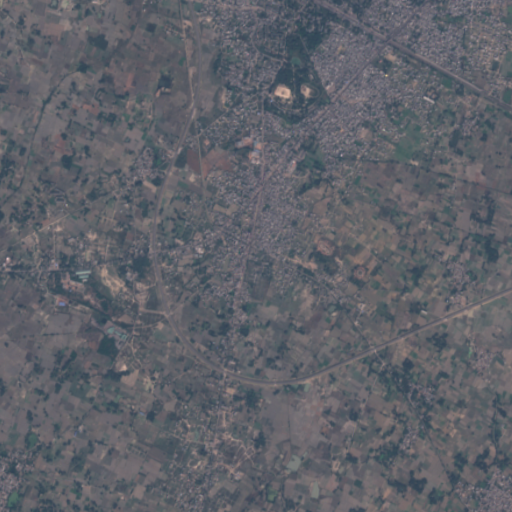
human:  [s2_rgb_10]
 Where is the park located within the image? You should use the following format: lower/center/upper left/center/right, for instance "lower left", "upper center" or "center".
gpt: The park is located in the upper center of the image.
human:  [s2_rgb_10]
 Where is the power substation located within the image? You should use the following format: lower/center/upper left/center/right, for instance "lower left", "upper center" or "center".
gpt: The power substation is located in the center of the image.
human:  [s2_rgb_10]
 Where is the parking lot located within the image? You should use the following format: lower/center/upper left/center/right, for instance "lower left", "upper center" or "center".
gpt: There is no parking lot in the image.